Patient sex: F
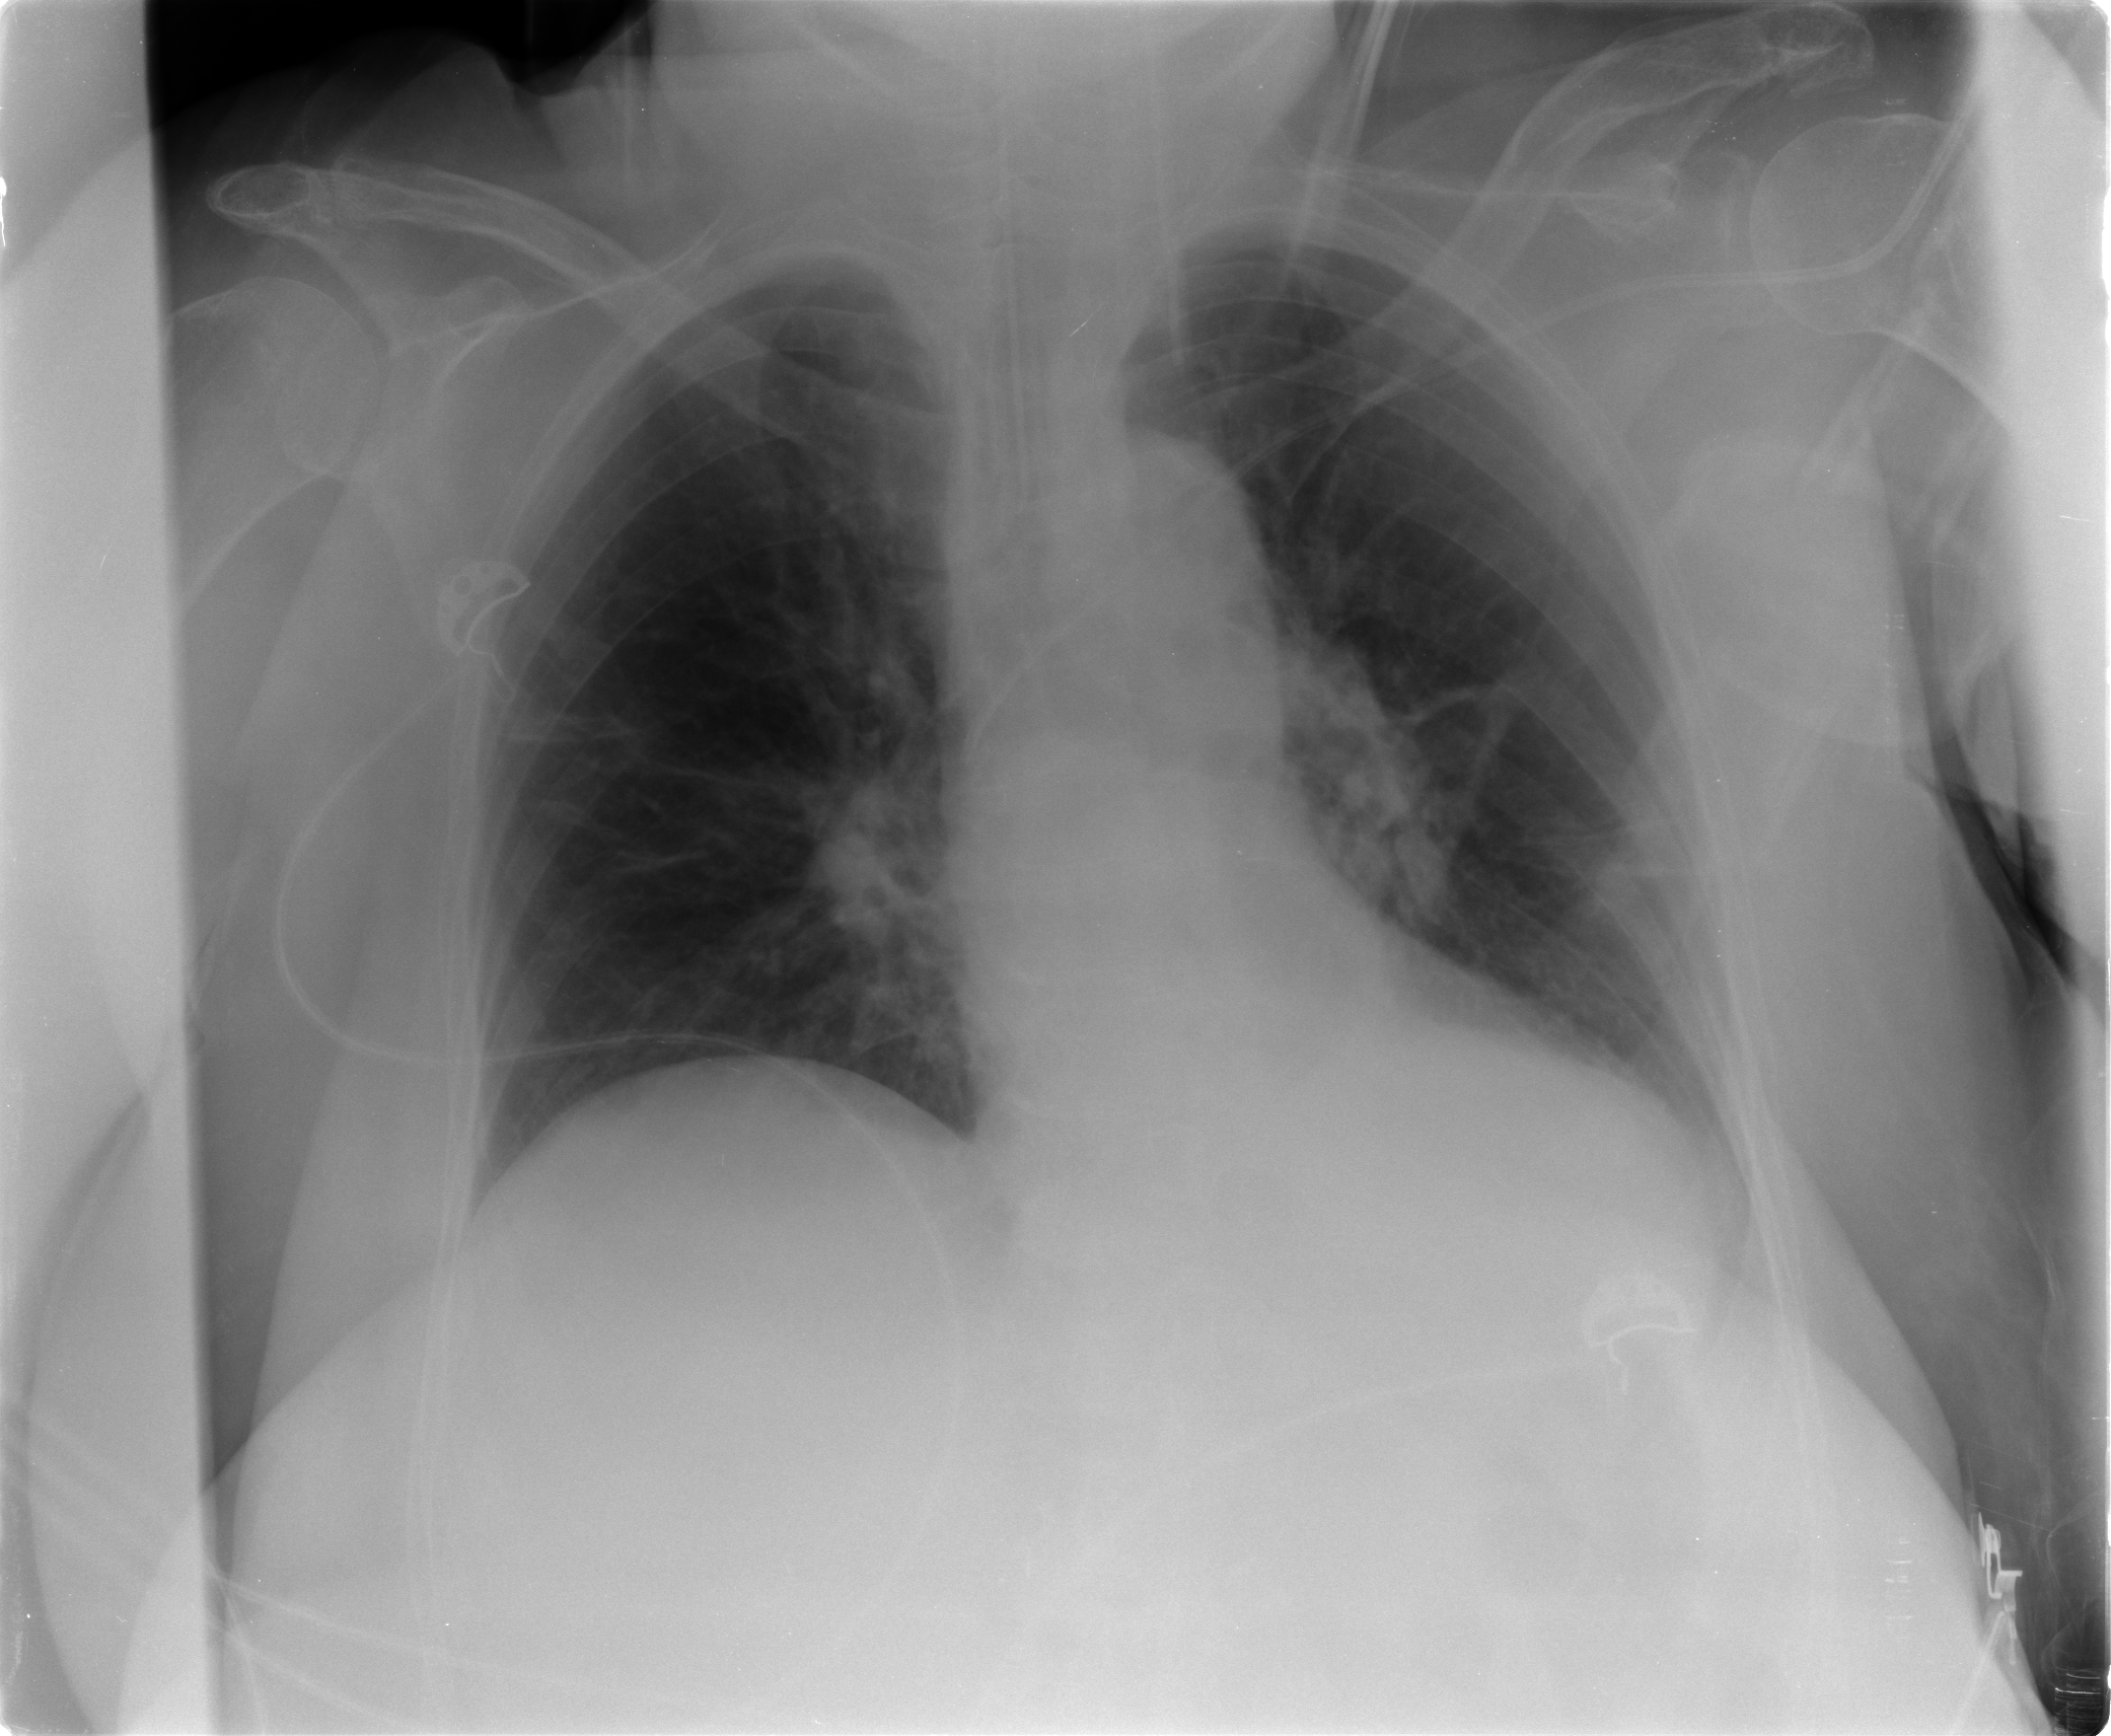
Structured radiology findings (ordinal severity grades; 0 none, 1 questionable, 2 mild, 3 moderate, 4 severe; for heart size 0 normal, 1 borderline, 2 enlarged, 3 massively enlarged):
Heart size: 0
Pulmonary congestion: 0
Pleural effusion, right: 0
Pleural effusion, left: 1
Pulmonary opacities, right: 0
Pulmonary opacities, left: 0
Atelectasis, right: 0
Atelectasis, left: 0